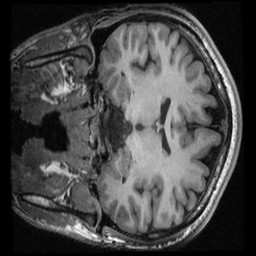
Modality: T1w
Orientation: coronal
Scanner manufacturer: ge
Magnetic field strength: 3 T
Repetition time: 0.007668 s
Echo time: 0.002936 s